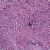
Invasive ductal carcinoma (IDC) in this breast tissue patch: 1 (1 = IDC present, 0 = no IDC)